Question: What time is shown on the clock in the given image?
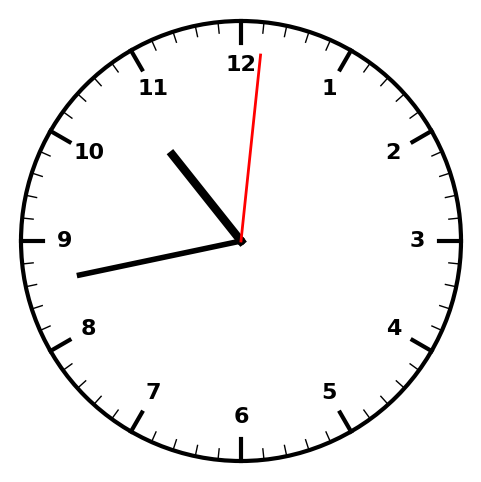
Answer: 10:43:01